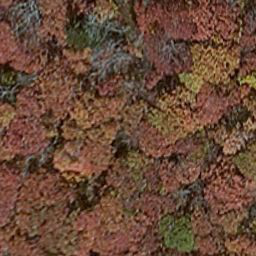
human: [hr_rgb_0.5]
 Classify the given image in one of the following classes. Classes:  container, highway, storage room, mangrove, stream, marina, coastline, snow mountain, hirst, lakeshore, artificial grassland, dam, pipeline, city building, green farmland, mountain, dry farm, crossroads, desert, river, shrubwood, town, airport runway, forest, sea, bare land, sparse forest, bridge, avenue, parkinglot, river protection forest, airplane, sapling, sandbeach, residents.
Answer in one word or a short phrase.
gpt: mangrove